Question: May I know where I could find Android native send button icon? Like the one used in hangout/message.

I found one in android.R.drawble.ic_menu_send but the color is different.
Many thanks in advance.
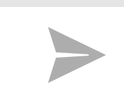
Answer: Color depends on theme you use so if you need white icon holo_dark is your theme. Alternatively you may download entire icon pack from Android website
<URL>
White version is in Android_Design_Icons_20120711/All_Icons/holo_dark/hdpi/6_social_send_now.png